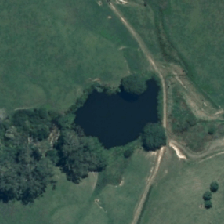
Land cover: lake_pond